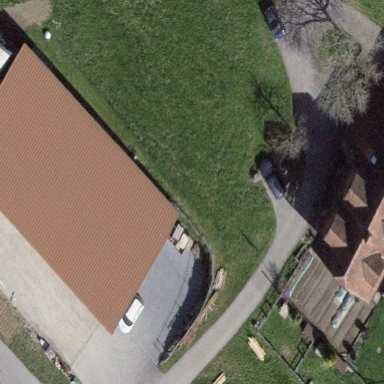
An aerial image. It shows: Farmyard area.